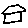
Label: house